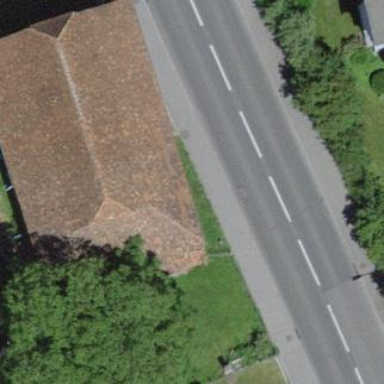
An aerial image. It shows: Barn.